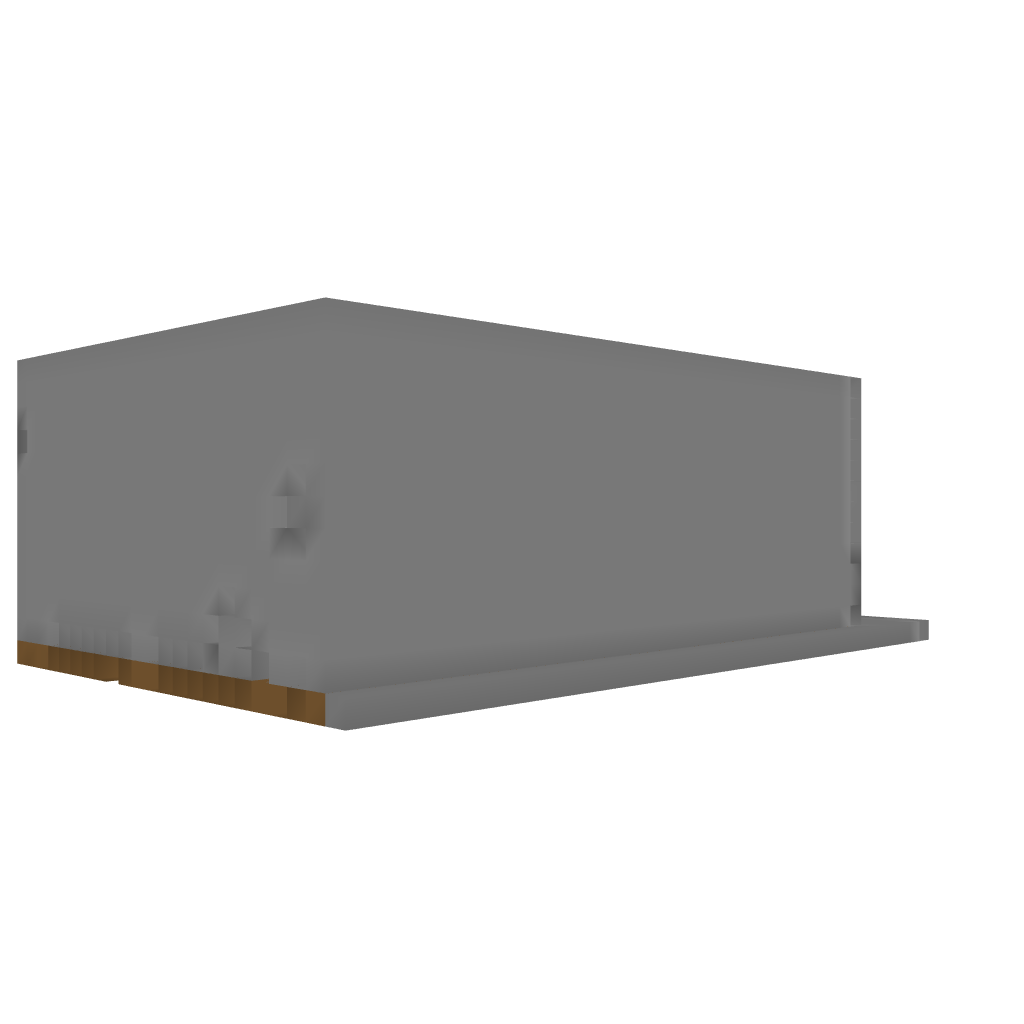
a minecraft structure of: Shop For Servers bad low quality